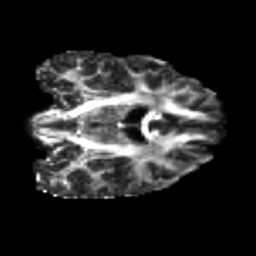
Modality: FA
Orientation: coronal
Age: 21
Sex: male
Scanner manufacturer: siemens
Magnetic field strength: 3 T
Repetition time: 3.5 s
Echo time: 0.113 s